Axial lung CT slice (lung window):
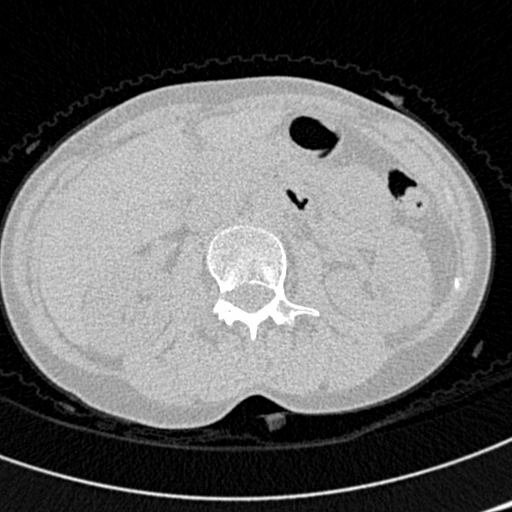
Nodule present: no